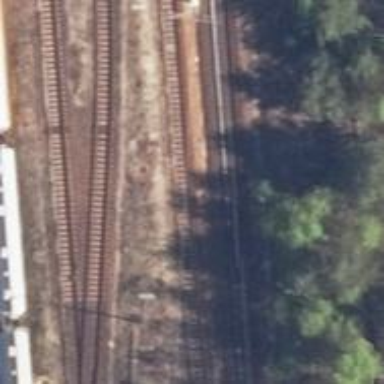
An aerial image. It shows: Railway yard with electrified contact lines.